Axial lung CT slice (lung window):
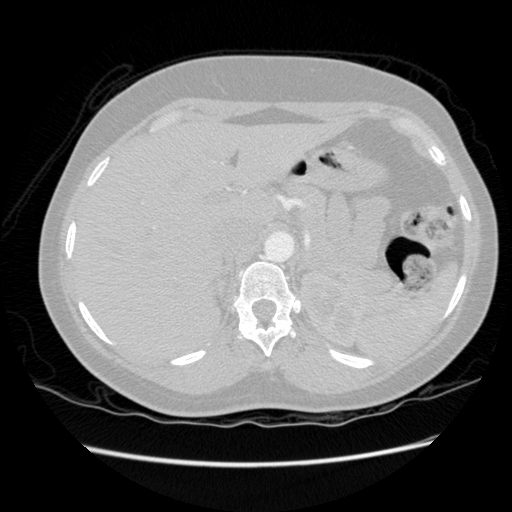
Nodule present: no